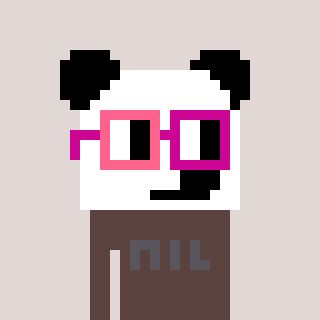
a pixel art character with square pink and red glasses, a panda-shaped head and a darkbrown-colored body on a warm background